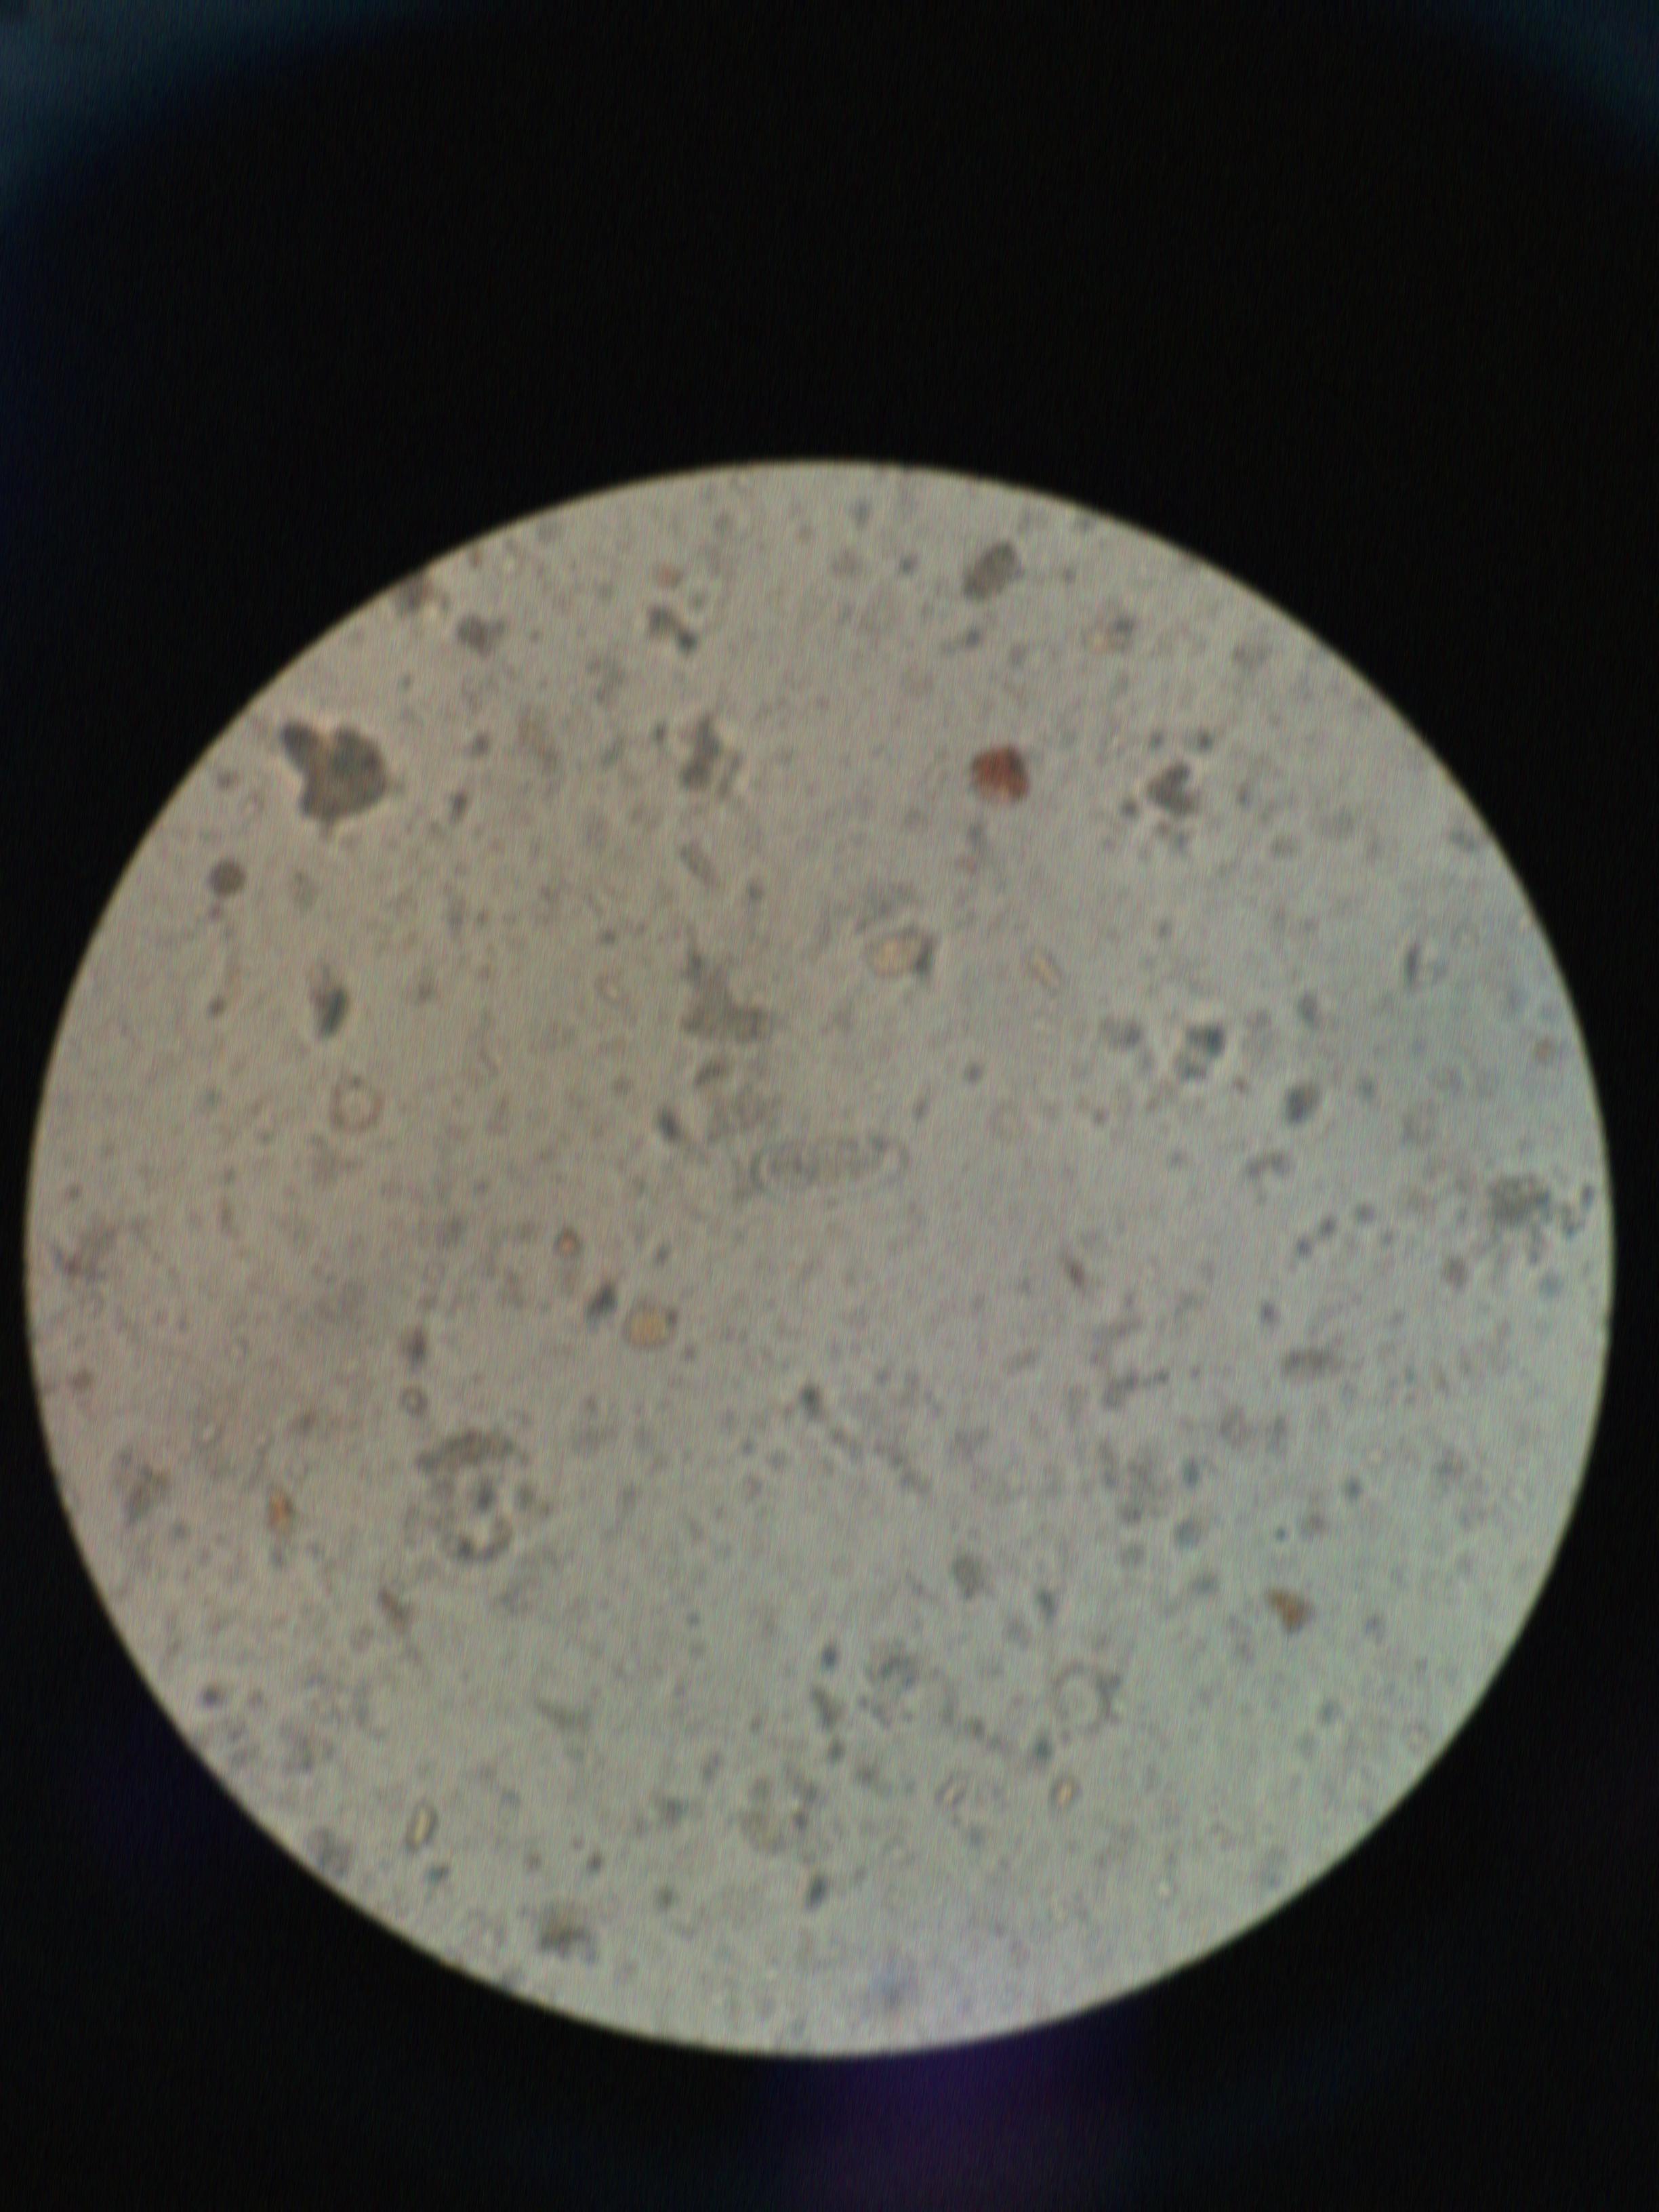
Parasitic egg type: Enterobius vermicularis